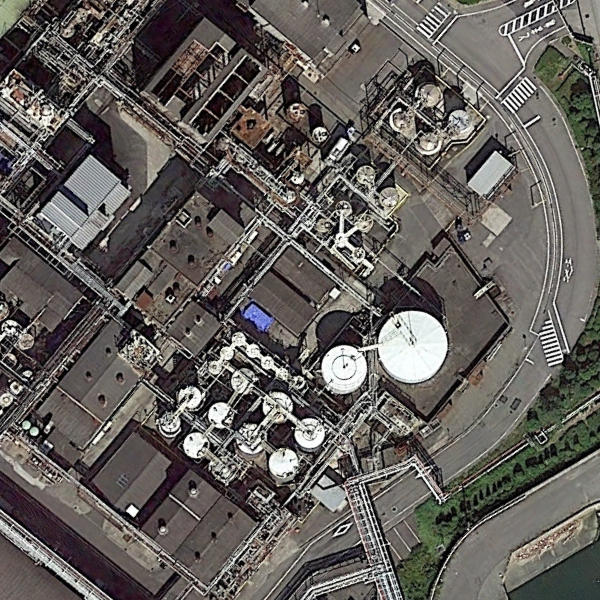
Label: StorageTanks